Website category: sports
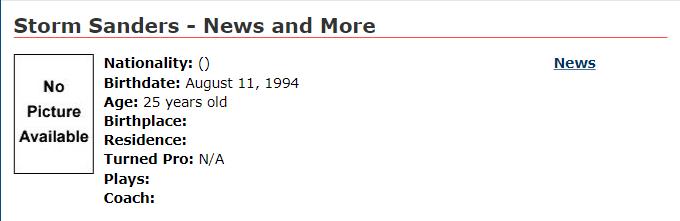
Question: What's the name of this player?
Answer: Storm Sanders

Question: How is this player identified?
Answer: Storm Sanders

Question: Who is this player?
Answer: Storm Sanders

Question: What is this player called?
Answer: Storm Sanders

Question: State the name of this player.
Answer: Storm Sanders

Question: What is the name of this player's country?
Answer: ()

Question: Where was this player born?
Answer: ()

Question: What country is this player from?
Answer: ()

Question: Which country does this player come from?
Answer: ()

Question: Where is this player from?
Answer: ()

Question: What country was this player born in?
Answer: ()

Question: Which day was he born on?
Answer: August 11, 1994

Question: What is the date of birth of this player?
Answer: August 11, 1994

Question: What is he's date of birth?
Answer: August 11, 1994

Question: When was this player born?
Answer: August 11, 1994

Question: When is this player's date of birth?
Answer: August 11, 1994

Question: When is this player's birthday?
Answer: August 11, 1994

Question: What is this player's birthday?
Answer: August 11, 1994

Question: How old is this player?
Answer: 25 years old

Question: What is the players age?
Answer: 25 years old

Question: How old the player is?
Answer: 25 years old

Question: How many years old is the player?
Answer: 25 years old